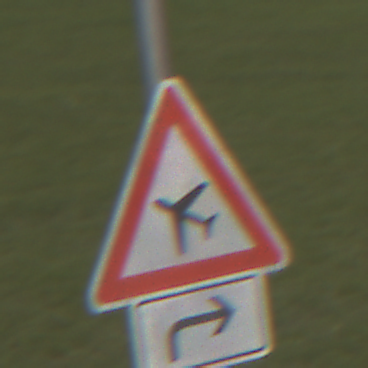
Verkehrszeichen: FlugbetriebRechts
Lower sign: RichtungsangabeDurchPfeile5
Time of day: MorningAfternoon
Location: Outdoor (Suburban)
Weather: Overcast
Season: NotSpecified
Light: Natural